Question: My website has two language, English and Persian. When I use Persian language and I write some number, the number shows in English language
For example when I write 67 in Persian unfortunately it show me 67 in English but I write it in Persian (My font is Arial) :

How to write numbers in Persian?
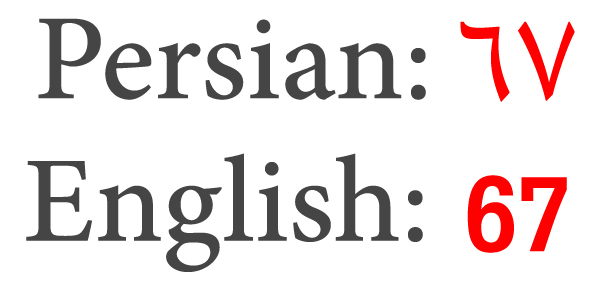
Answer: Persian numbers have different unicode codes, f.e english zero 0 is code 48 (0x0030 hex), but persian zero 0 is code U + 06F0, so you have to enter numbers in proper unicode codes (different chars). Also your font have to support these codes (not all fonts support such numbers).
Persian numbers starts at unicode 0x06F0 (0, 0) to 0x06F9 (9, 9) while english numbers are 0x0030 (0) to 0x0039 (9).
(in Windows)
If you do not have proper language support to enter these characters on your keyboard, you can enter them in Wordpad (standard application in Windows) or in Microsoft Word by entering four characters (hexa) of the code (f.e. 06F9) and pressing alt+x shortcut. four-character word will be converted to proper unicode character.